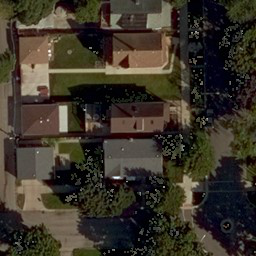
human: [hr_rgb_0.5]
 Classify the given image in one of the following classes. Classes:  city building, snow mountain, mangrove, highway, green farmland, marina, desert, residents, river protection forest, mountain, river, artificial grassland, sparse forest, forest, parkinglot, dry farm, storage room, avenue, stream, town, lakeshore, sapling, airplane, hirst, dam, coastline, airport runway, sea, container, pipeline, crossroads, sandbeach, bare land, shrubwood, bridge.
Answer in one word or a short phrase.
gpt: residents